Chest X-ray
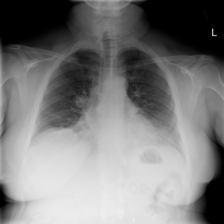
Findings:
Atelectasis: positive
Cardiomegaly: negative
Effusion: negative
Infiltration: negative
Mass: positive
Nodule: negative
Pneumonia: negative
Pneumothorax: negative
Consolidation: negative
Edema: negative
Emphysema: negative
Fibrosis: negative
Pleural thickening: negative
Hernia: negative